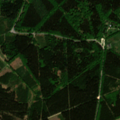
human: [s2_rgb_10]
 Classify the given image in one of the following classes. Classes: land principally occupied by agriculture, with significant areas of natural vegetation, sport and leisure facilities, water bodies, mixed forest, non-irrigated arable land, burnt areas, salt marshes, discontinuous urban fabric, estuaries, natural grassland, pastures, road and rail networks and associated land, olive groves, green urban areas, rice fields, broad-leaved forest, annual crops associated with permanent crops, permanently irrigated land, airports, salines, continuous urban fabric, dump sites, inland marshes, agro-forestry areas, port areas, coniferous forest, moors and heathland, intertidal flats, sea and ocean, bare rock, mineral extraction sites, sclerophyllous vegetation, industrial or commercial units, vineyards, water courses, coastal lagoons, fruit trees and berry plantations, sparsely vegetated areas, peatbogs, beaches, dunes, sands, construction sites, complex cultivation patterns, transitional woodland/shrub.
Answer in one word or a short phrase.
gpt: broad-leaved forest, coniferous forest, mixed forest, peatbogs